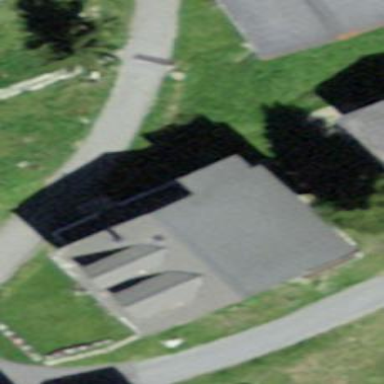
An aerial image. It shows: Part of building.